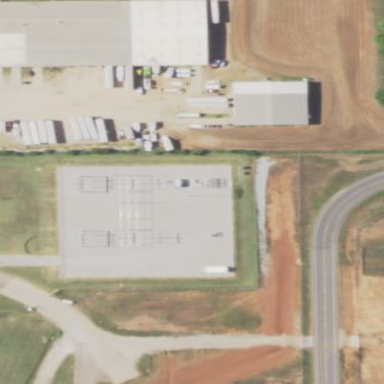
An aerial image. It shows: Power substation.